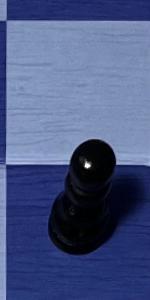
Label: Pawn_Black